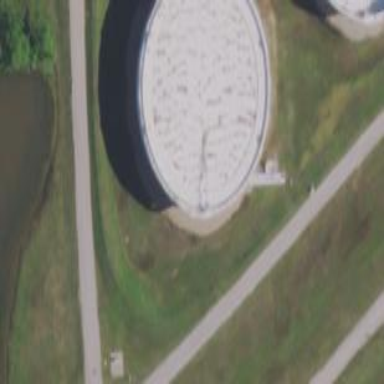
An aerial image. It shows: Storage tank which is man-made and housed in building.